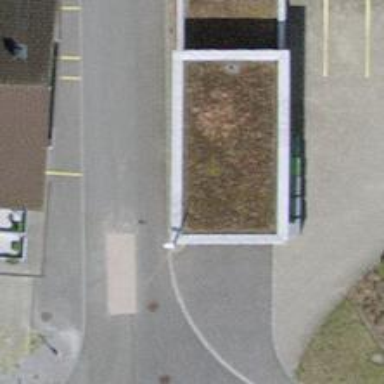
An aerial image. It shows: Parking entrance.